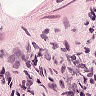
Metastatic tissue present: no